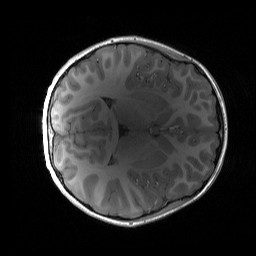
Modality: T1w
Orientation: axial
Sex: male
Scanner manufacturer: siemens
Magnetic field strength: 3 T
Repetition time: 1.9 s
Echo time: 0.00243 s